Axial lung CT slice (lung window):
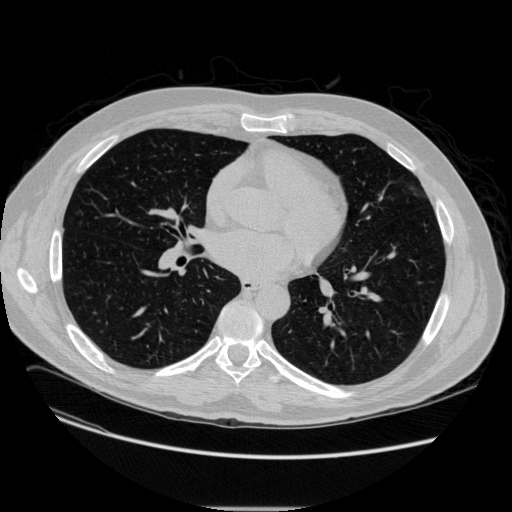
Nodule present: no